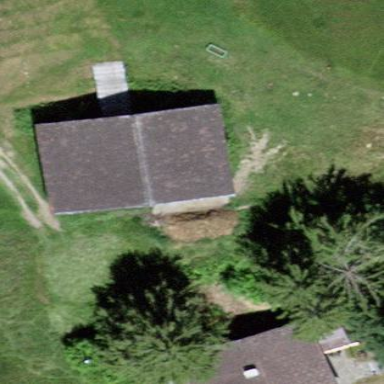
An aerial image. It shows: Barn.